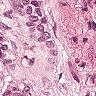
Metastatic tissue present: yes